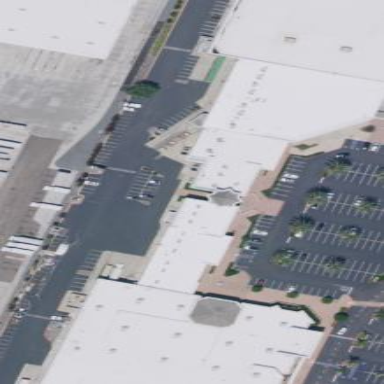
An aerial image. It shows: Commercial building.